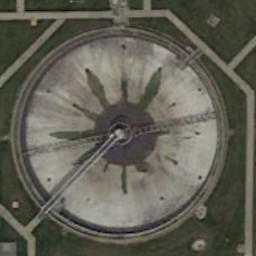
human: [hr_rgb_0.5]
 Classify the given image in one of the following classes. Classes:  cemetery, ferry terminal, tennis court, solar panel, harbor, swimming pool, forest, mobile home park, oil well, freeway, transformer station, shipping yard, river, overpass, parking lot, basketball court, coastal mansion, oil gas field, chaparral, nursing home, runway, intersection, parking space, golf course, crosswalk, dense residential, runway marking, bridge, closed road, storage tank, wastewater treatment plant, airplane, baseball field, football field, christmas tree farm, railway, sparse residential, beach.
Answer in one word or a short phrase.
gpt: wastewater treatment plant